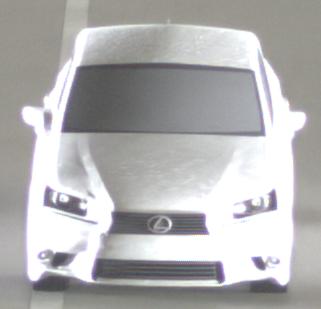
Make: Lexus
Model: GS 250
Detailed model: GS (L10)
Model produced from: 2012/06
Model produced until: 2013/12
Doors: 4
Color: white
Road condition: dry road
Daytime: midday
Contrast: medium contrast